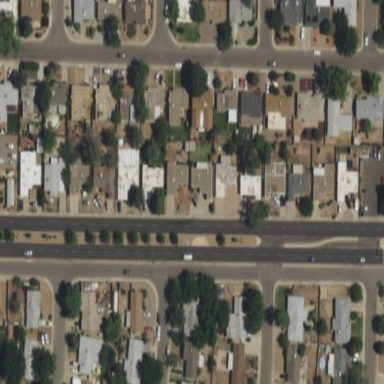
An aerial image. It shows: Sidewalk.